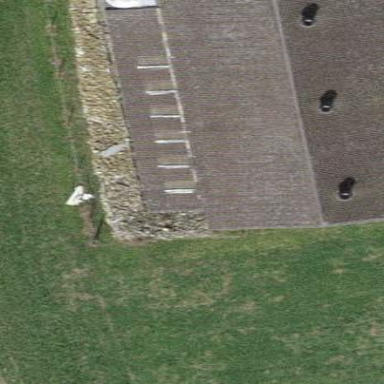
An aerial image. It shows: Structure designed as chicken coop.